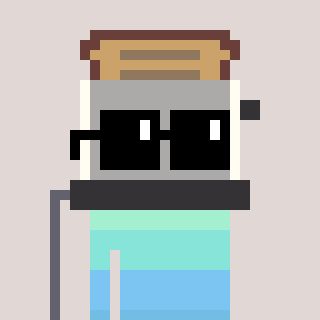
a pixel art character with square black sunglasses, a toaster-shaped head and a yellow-colored body on a warm background